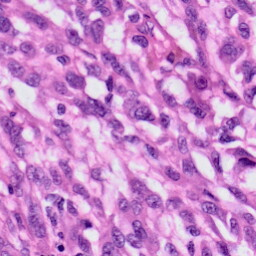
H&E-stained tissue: Skin